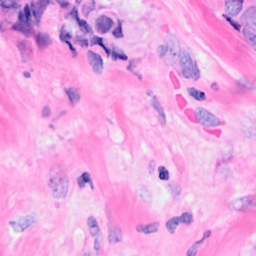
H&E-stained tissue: Breast